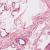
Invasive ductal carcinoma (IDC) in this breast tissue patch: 0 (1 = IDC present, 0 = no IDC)